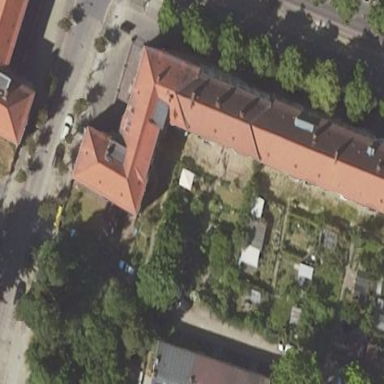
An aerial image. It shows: Pyramidal roof shapes the top of the apartments building.